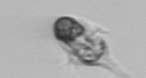
Label: Mesodinium